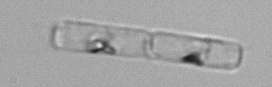
Label: Guinardia_delicatula